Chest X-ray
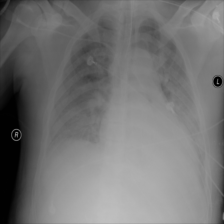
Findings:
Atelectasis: positive
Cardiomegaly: negative
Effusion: negative
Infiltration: positive
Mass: negative
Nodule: negative
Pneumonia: positive
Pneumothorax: negative
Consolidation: positive
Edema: positive
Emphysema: negative
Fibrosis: negative
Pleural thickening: negative
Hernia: negative